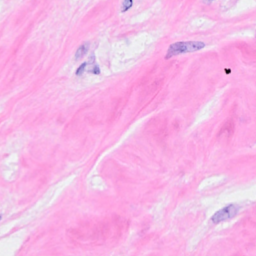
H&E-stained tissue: Breast